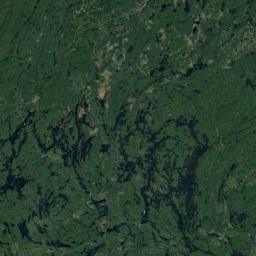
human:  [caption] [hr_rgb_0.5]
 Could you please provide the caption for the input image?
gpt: There are a few trickles in the green land in a wetland  , and there are lush green plants on the green land .

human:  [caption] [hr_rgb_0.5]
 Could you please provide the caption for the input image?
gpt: About ten percent of this wetland is water .

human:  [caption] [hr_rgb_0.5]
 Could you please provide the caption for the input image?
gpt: There are many different areas of water surrounded by wetlands .

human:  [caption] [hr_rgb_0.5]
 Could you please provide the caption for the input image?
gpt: The wetland consists of green plants and water .

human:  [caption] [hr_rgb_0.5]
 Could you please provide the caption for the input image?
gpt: There are many green areas and some water areas on the wetland .